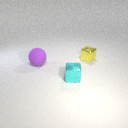
large purple rubber sphere to the left of small cyan metal cube